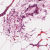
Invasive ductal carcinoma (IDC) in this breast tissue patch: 0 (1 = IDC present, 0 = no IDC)